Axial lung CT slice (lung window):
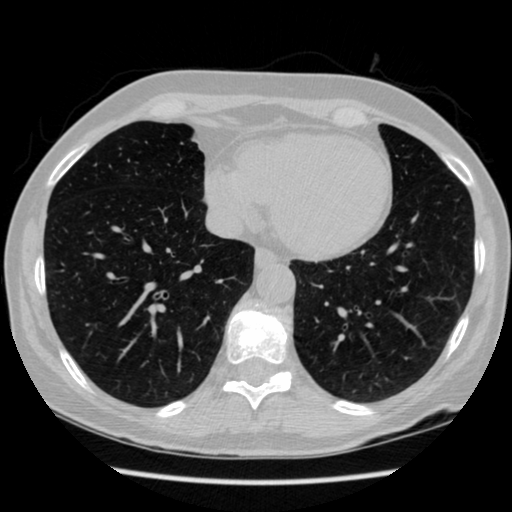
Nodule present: no